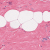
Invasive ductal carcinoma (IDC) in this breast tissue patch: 0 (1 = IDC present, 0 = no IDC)